一年级 · 画法几何学
哪个物体一定可以画出左边的图形？请把它圈起来。

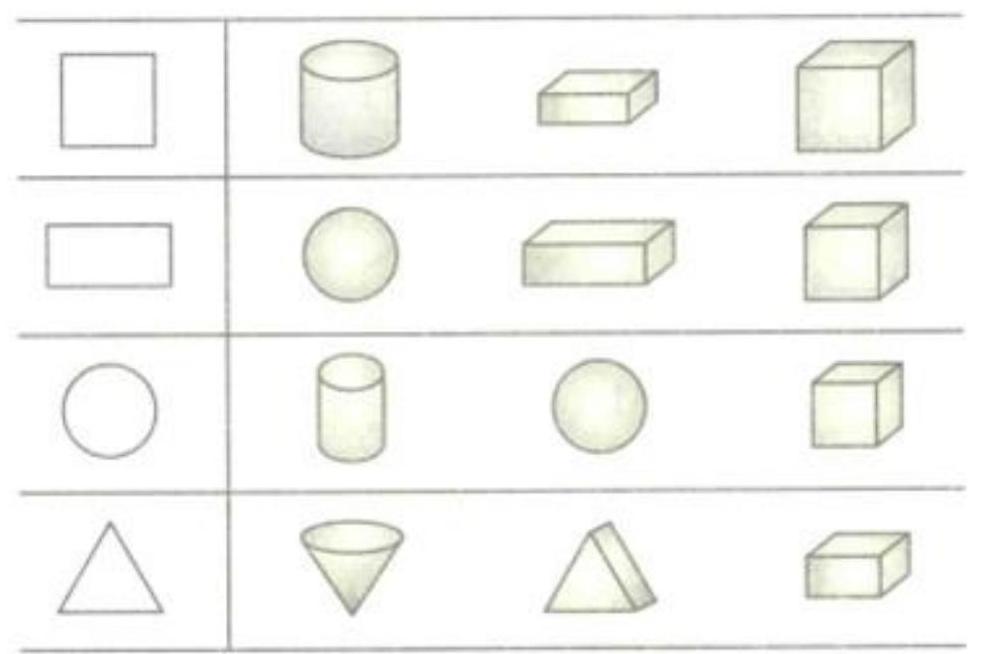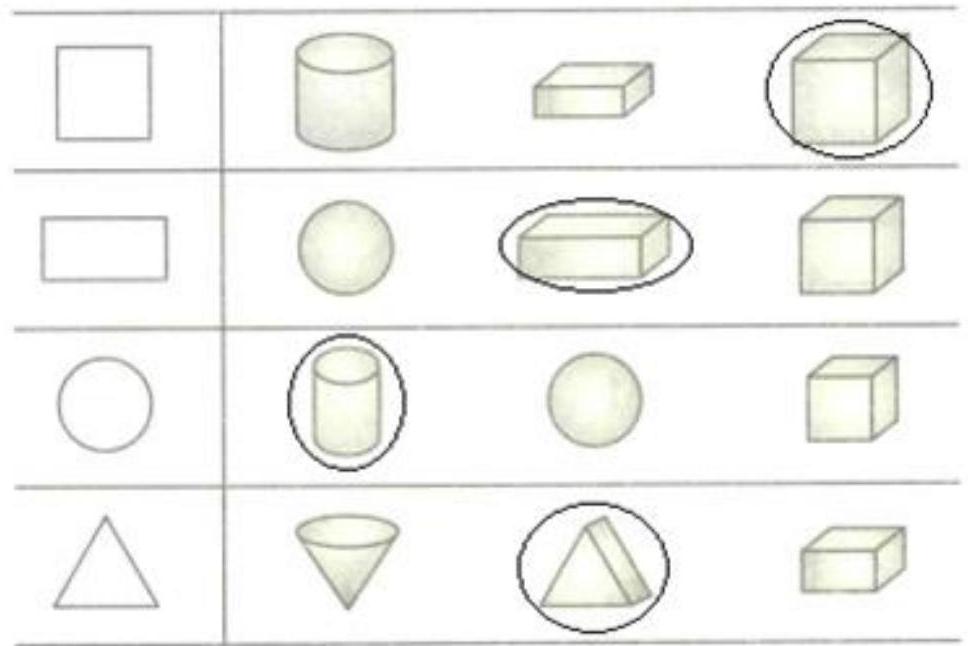
答案: 图: